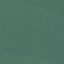
Land use / land cover: SeaLake